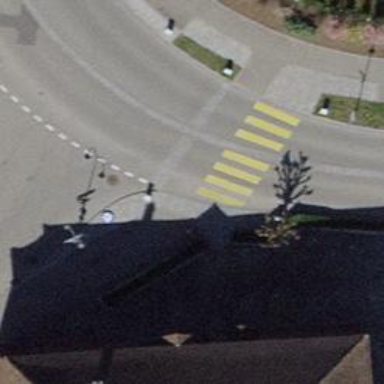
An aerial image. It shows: Block barrier.